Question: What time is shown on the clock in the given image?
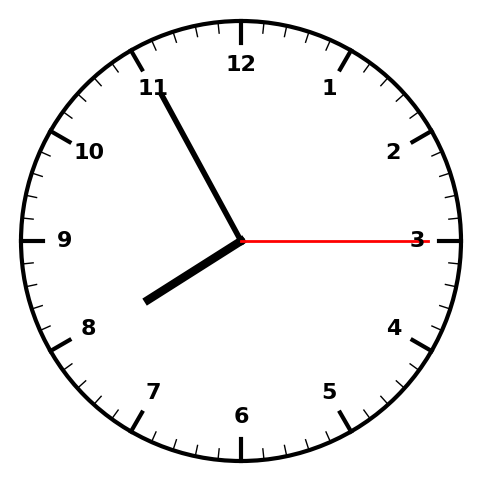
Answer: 07:55:15